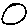
Label: circle